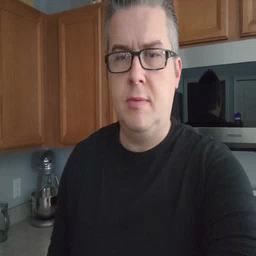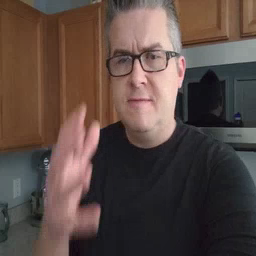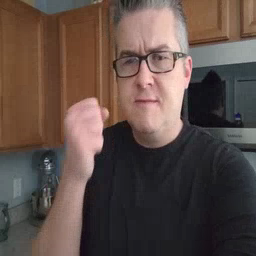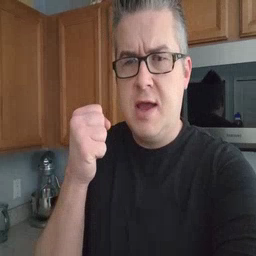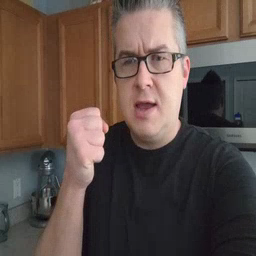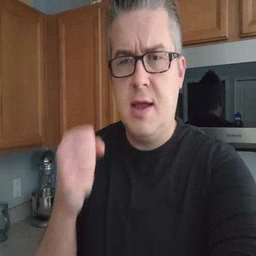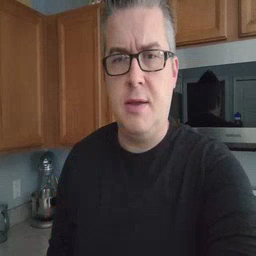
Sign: fast